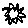
Label: sun